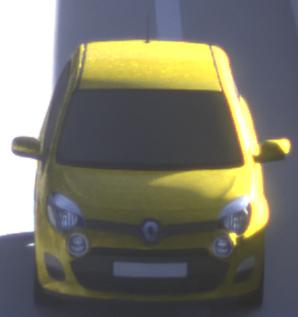
Make: Renault
Model: Twingo 1.2 LEV 16V 75
Detailed model: Twingo (II)
Model produced from: 2012/01
Model produced until: 2014/07
Doors: 3
Color: yellow
Road condition: dry road
Daytime: sunrise or sunset
Contrast: medium contrast